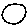
Label: circle